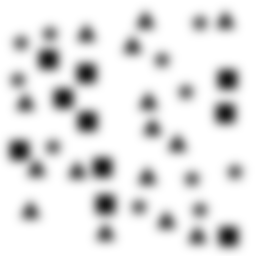
Squares: 10
Triangles: 15
Stars: 11
Total shapes: 36